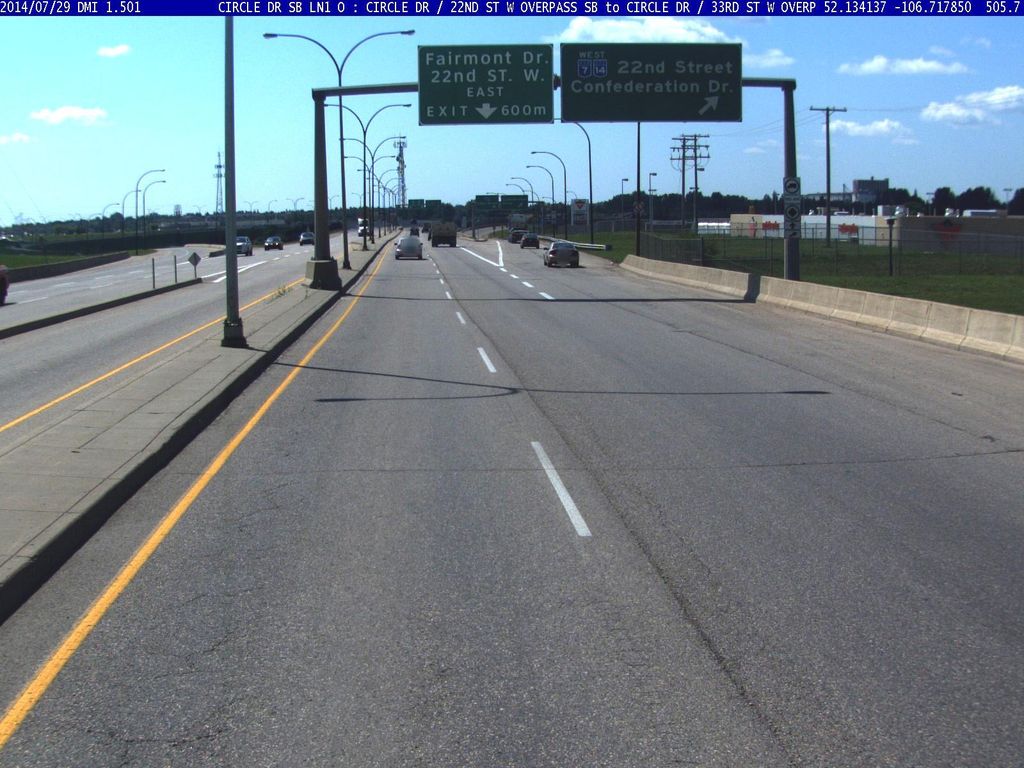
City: saskatoon